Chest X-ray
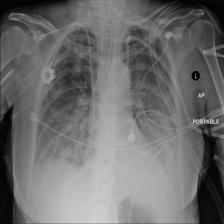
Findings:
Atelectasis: negative
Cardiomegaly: negative
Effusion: negative
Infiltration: positive
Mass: positive
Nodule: negative
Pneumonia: negative
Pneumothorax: negative
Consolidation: negative
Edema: negative
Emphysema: negative
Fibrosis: negative
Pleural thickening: negative
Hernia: negative